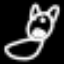
Label: frog